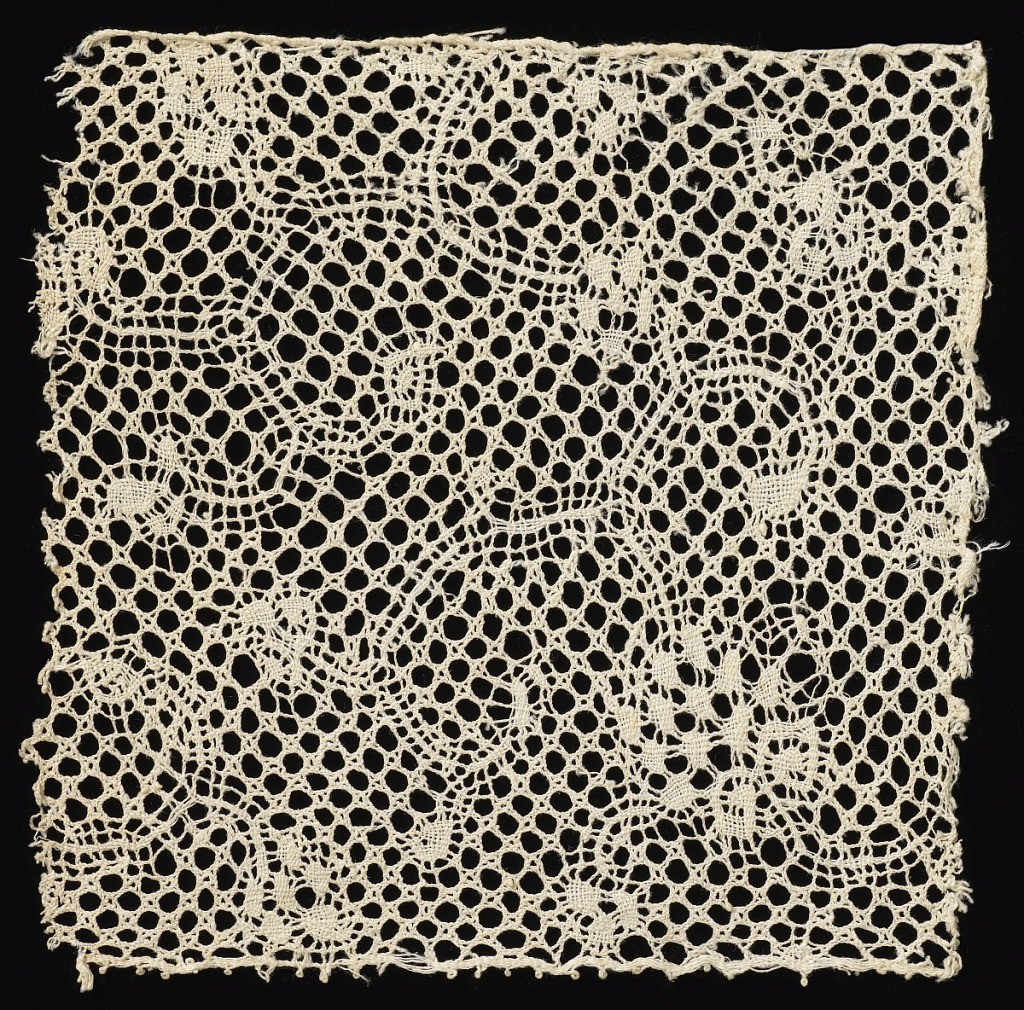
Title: Fragment
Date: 17th century
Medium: linen Technique: bobbin lace (Binche style with Binche ground)
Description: Binche-style fragment with a highly conventionalized floral design. Cinq trous gound and straight edges.